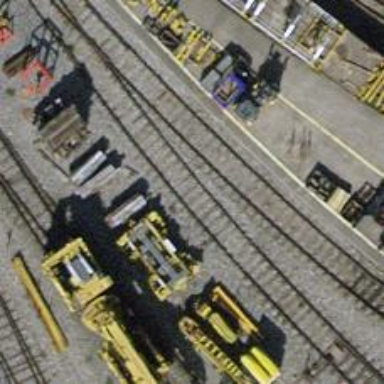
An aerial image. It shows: Railway yard with one track.